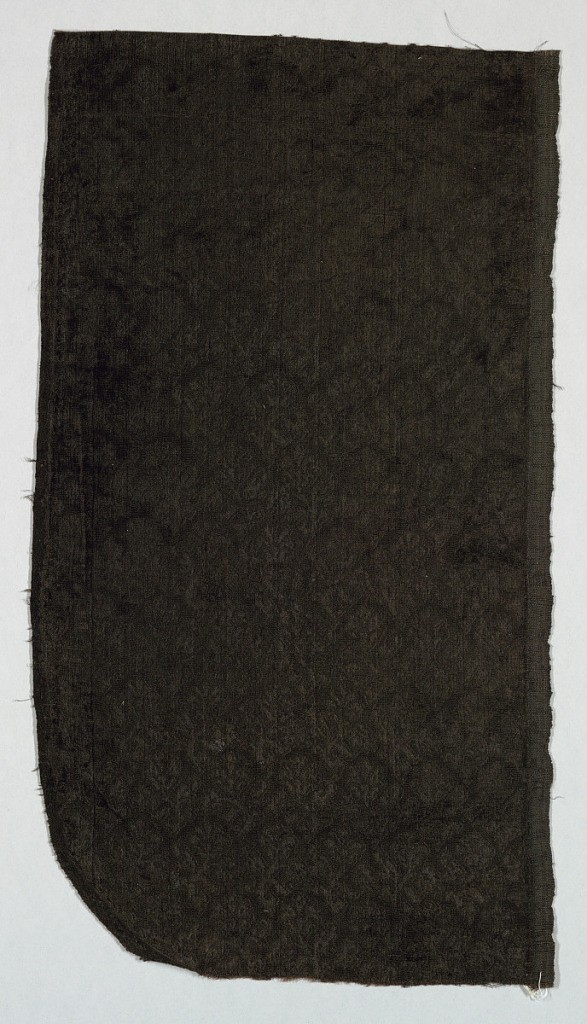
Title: Fragment
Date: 17th century
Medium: silk Technique: woven velvet with cut and uncut pile.
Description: Sprig pattern on black on black velvet